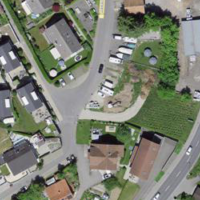
EUNIS habitat code: 54
Species observed at this site:
Impatiens parviflora